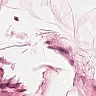
Metastatic tissue present: no